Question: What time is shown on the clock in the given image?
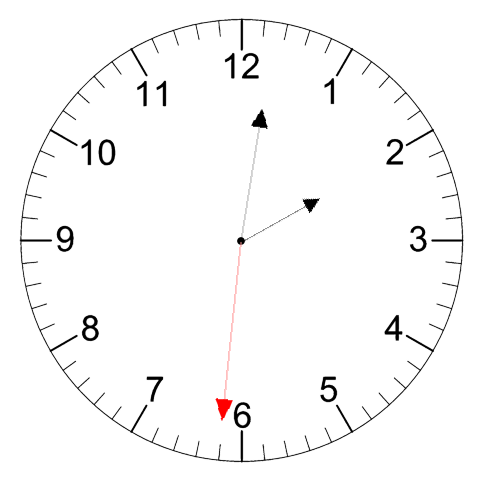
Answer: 02:01:31